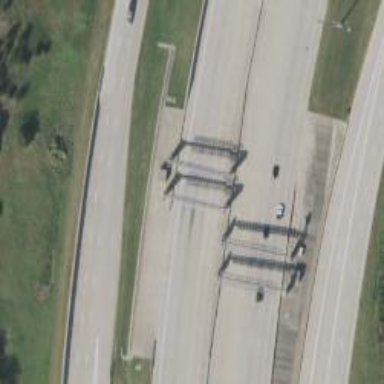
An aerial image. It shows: Toll gantry on the road.